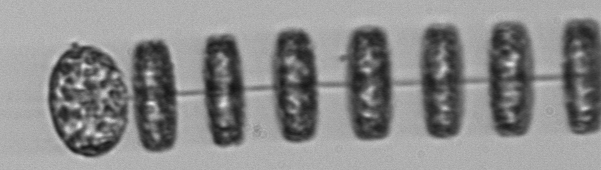
Label: Thalassiosira